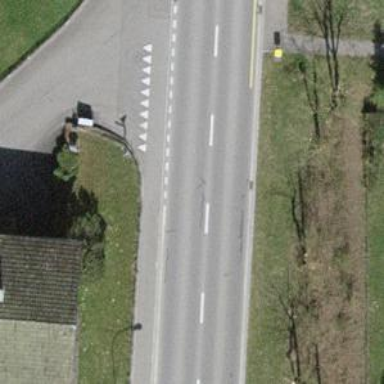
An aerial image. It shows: Post box.